Question: I was wondering that the textbox itself identifies its type and when clicked inside textbox it gives the suggestion for that. For a instance i am creating a textbox for mobile no and when click inside the textbox it correctly detects it. Can anyone explain me how it was coded. It was browser feature or HTML feature?
Here is the Image explanation

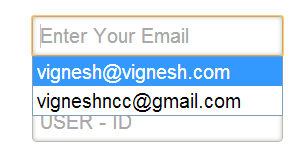
Answer: This features of modern browsers is called auto-fill option, where the browser recognizes that you have performed a specific search before and suggests information that you have typed before. For sweepers, auto-fill saves a ton of time. When Roboform doesn't fill out a form for me, I usually only have to double-click in the text field and select the data I want from the drop-down list of options. This is particularly useful for daily sweepstakes that require codes.